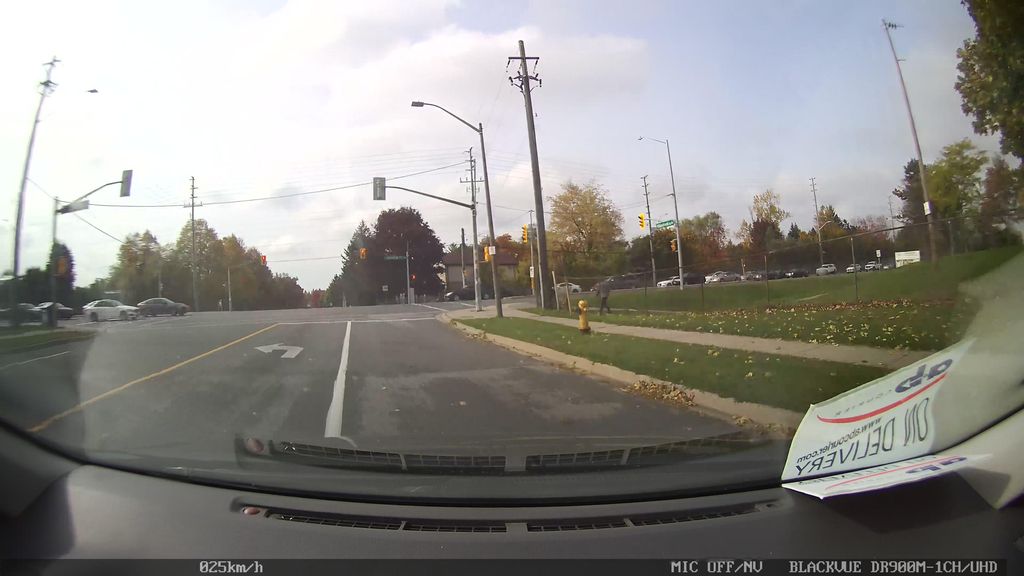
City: toronto